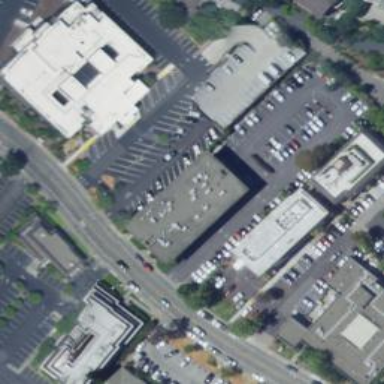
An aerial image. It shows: Commercial building.